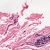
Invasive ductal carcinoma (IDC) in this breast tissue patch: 0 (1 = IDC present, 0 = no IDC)